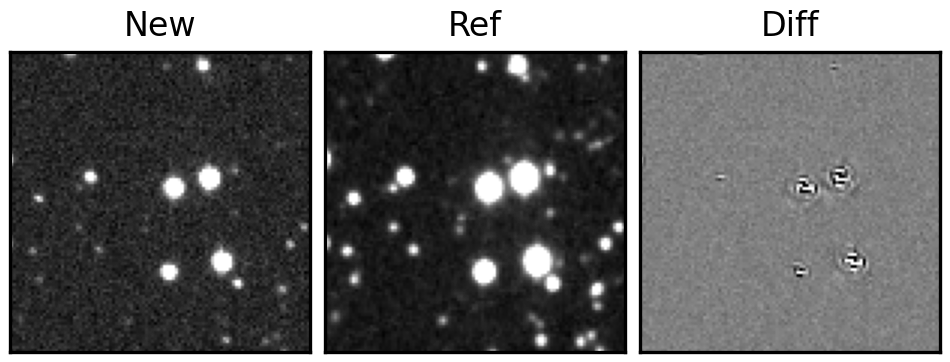
Label: bogus